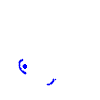
Particle: electron